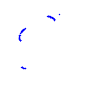
Particle: kaon